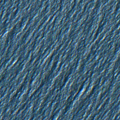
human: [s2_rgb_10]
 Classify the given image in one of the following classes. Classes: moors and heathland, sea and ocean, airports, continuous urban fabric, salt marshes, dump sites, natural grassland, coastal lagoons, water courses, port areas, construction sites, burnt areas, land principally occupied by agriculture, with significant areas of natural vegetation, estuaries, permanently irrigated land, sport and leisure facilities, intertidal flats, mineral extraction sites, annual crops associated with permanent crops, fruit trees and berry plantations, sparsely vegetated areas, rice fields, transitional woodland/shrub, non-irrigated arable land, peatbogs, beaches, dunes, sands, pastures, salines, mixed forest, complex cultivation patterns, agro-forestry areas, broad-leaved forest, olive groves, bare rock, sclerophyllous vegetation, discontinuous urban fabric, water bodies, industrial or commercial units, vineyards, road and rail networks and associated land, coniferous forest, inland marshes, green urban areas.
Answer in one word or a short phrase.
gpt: sea and ocean